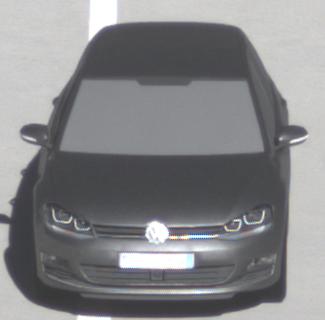
Make: VW
Model: Golf 1.2 TSI BMT
Detailed model: Golf (VII)
Model produced from: 2012/11
Model produced until: 2014/05
Doors: 3
Color: gray
Road condition: dry road
Daytime: morning or afternoon
Contrast: high contrast